Interaction volume radius: 10 \u00c5
Interaction volume height: 15 \u00c5
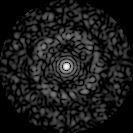
Disorder parameter: 0.8359